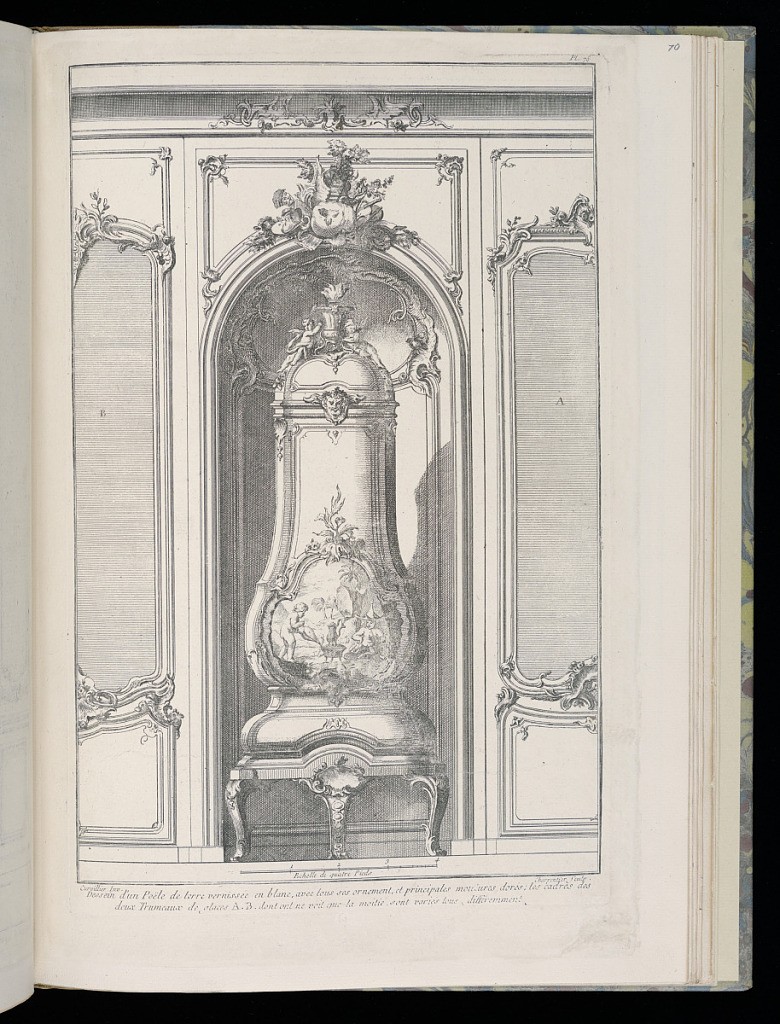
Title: Dessein d'un Poële de terre vernissée en blanc, avec tous ses ornement, et principales moulures dorés
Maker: François de Cuvilliés the Elder, Belgian, 1695 - 1768
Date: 1757
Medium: Engraving on paper
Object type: Bound print
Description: Design for interior wall. At center, a wall niche with a highly decorated ceramic stove. On the lower portion of the stove, a painted figural Chinoiserie scene; in an exotic landscape, a figure at left uses a bellows to blow air at a fire heating a kettle. Seated at left is another figure wearing a triangular hat and smoking a long pipe. Flanking the stove are decorative panels for mirrors (only half in view) with alternative designs. Scale at lower center.